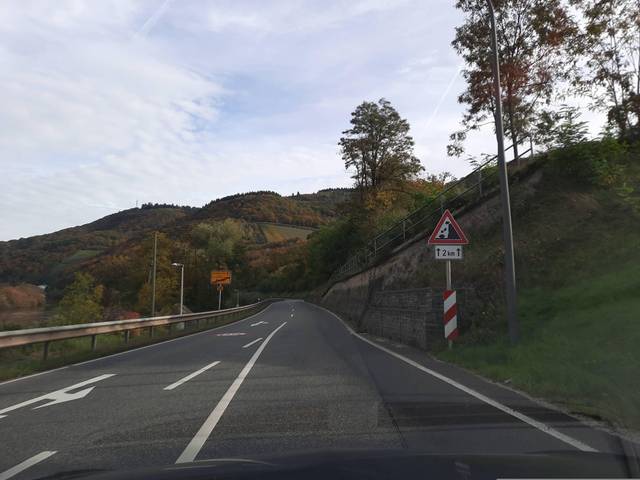
Region: Germany
Coordinates: 49.907, 7.049